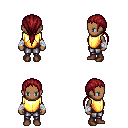
a pixel art fantasy rpg character, female body template, human, dark skin, gold chest armor, metal pants, brunette ponytail hairstyle, white cloth bandages, brown shoes, four views (front, back, left, right), 2x2 character sprite sheet, small pixel art, hard edges, no anti-aliasing